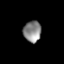
Tissue: lung
Cell type: Others
Senescence score: 0.2393
Nuclear area (px): 372
Mean DAPI intensity: 134.156